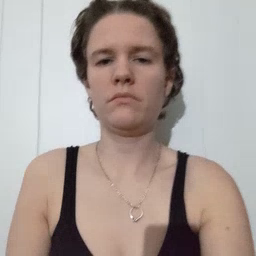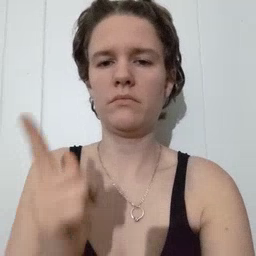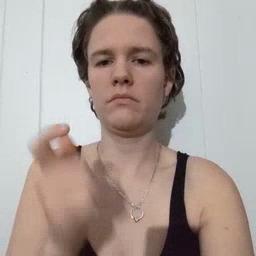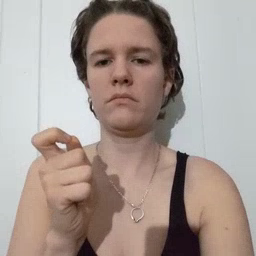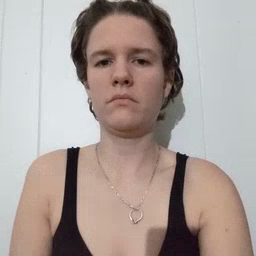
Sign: fast